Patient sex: M
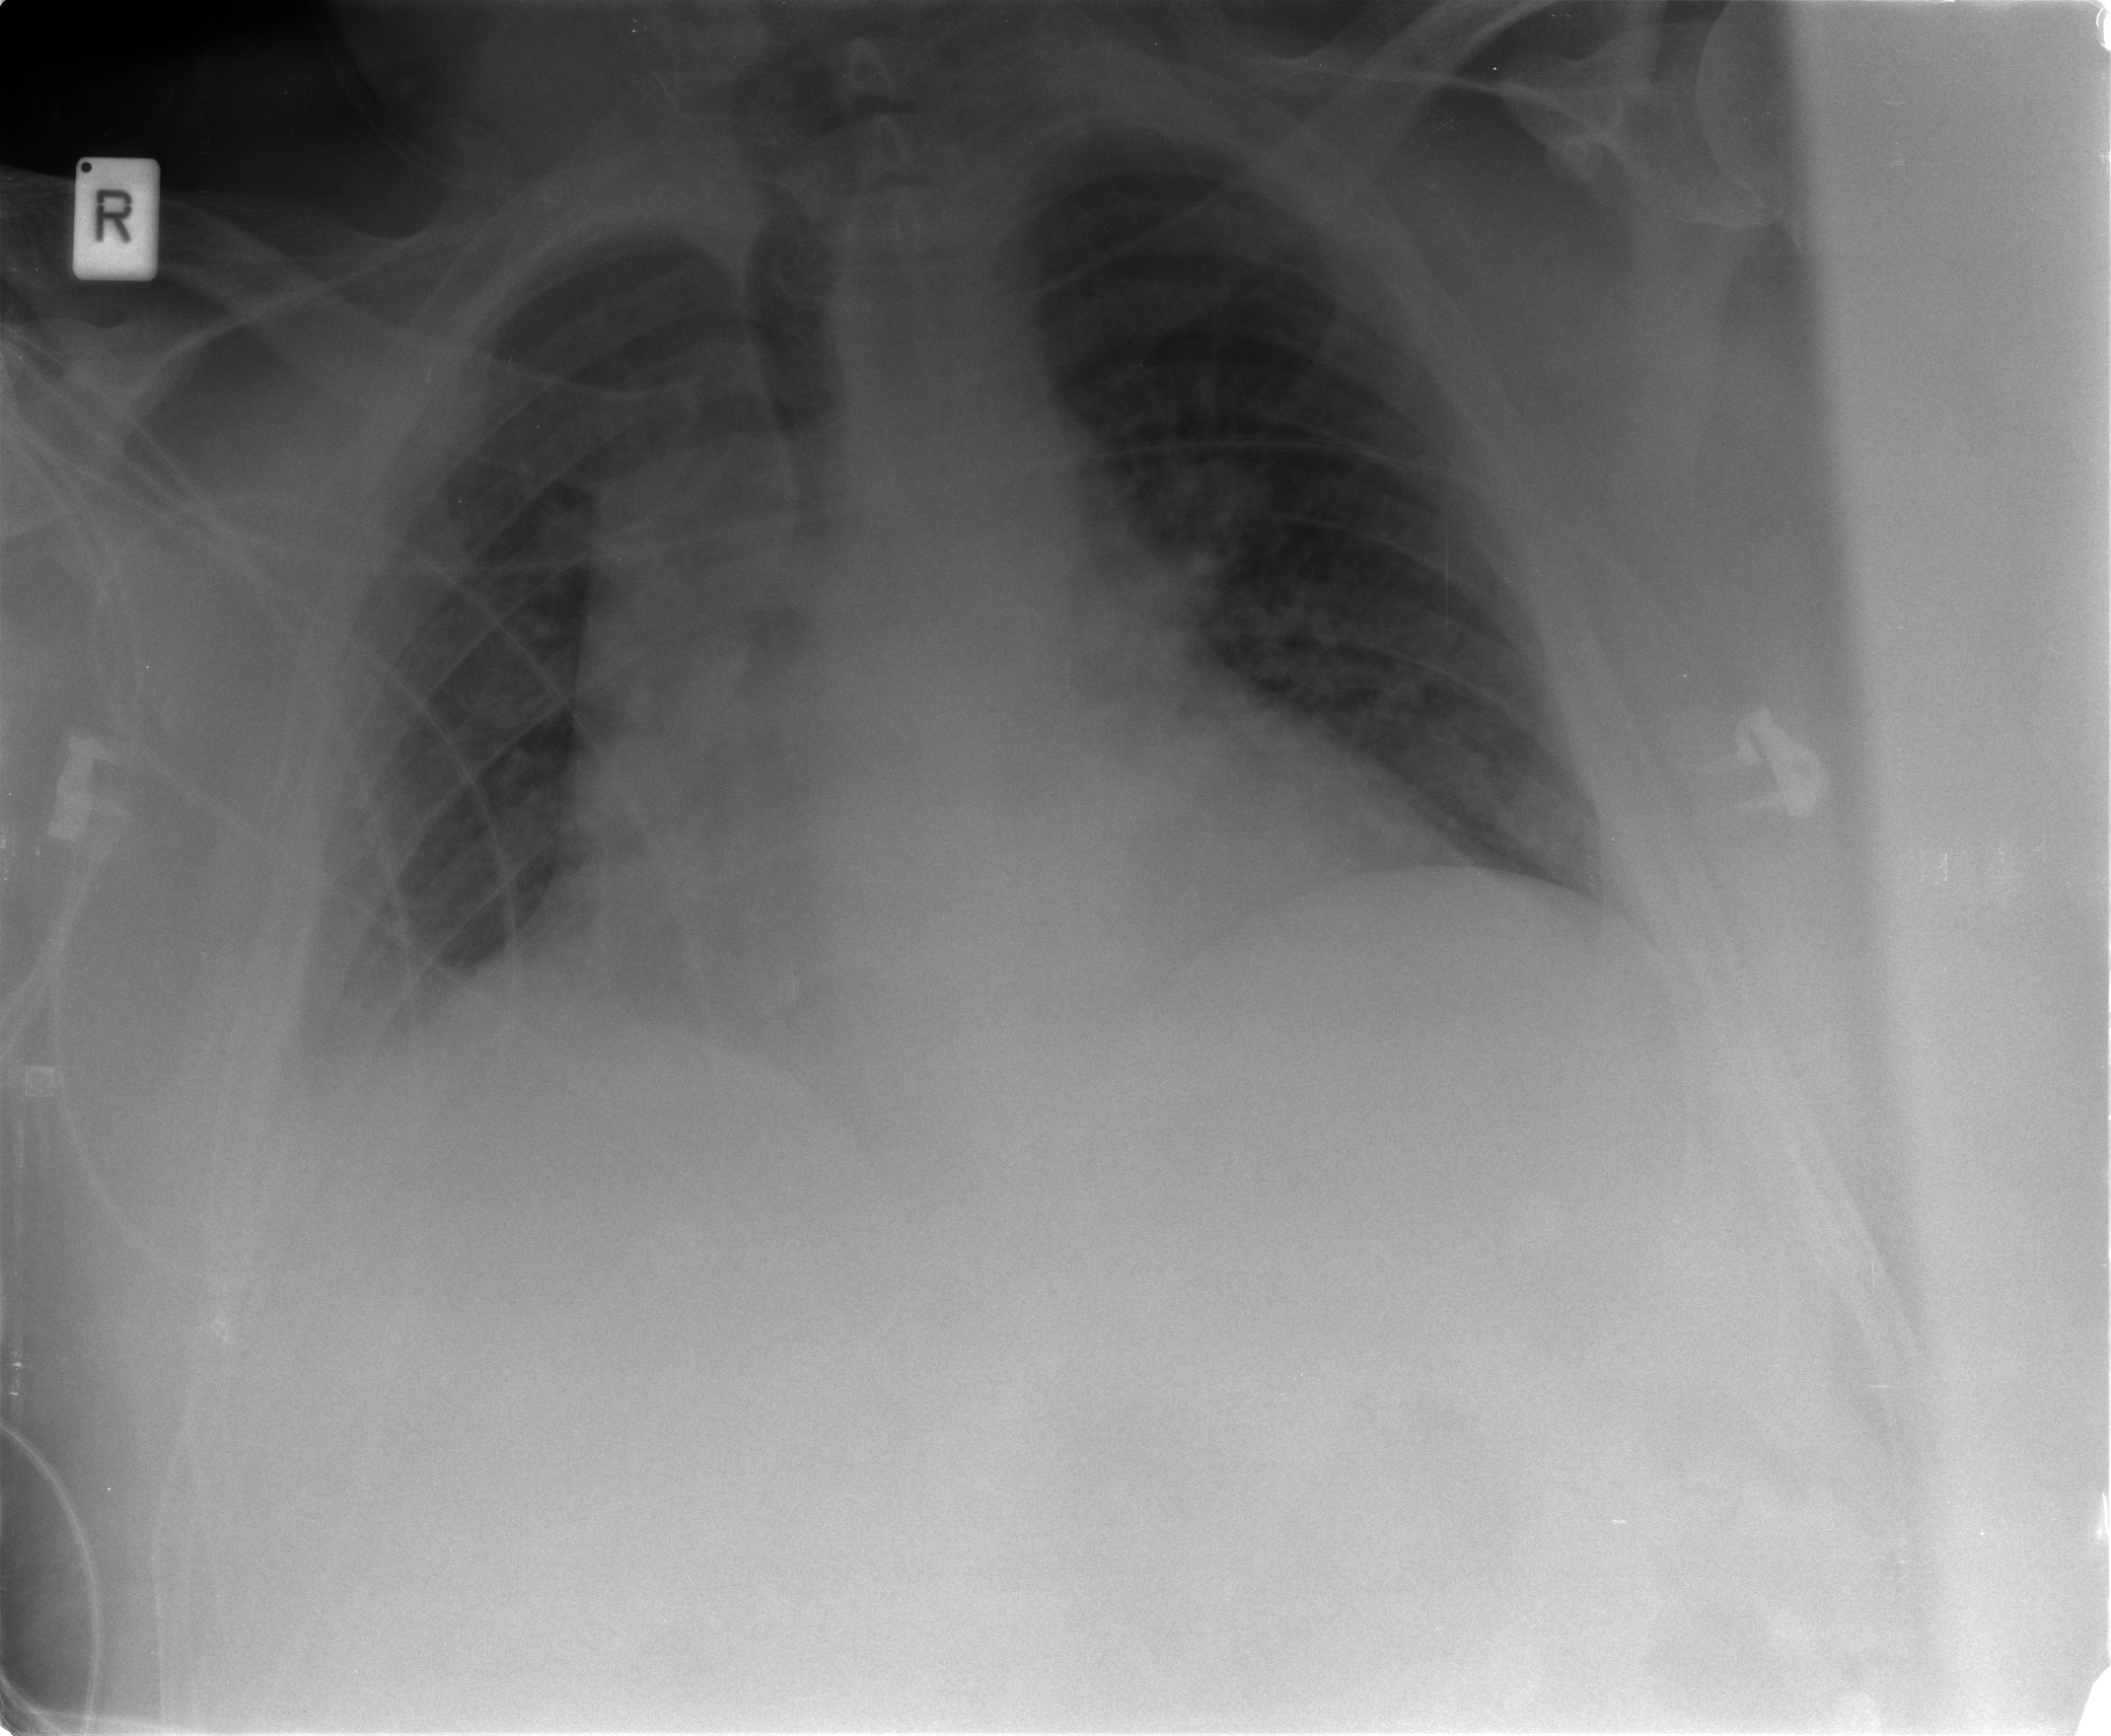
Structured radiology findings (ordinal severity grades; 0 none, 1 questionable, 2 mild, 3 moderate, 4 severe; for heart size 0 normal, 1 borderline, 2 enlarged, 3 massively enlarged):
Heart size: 1
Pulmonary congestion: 2
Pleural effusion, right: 2
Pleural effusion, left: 0
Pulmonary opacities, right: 0
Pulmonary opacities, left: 0
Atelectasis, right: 0
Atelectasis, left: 0